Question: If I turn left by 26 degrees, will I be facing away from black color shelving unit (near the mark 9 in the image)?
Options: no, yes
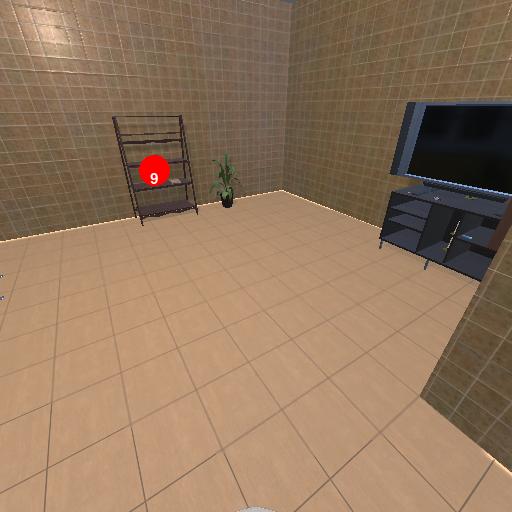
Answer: no